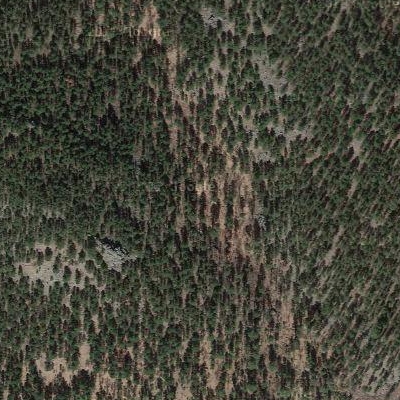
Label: eForest